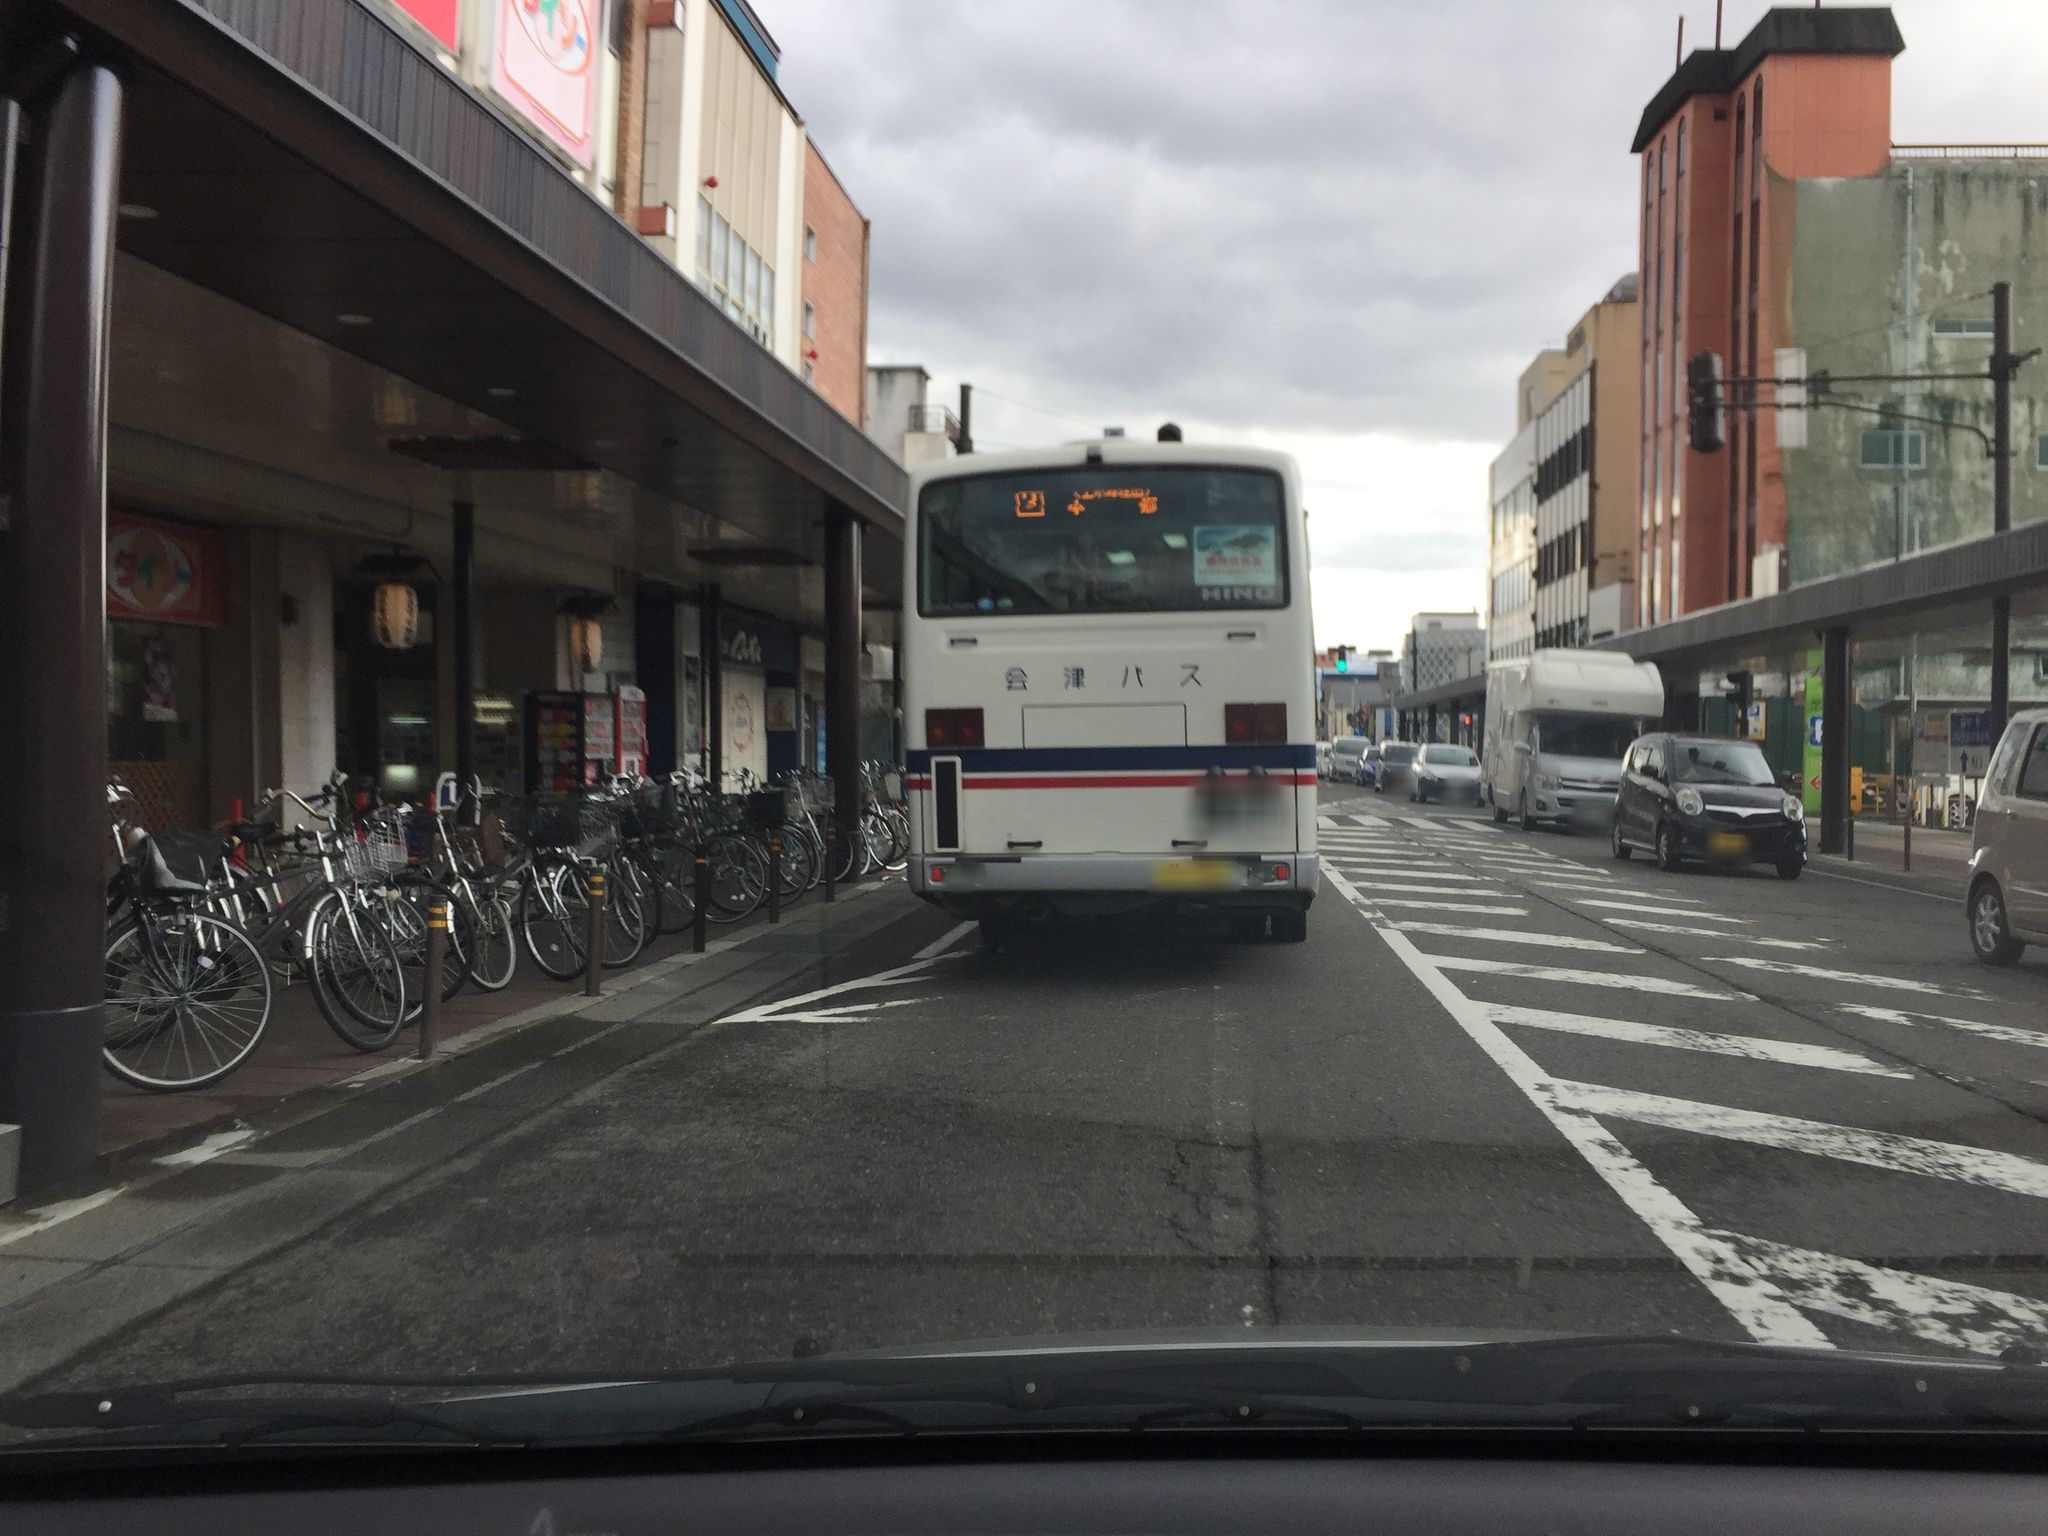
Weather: cloudy
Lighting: day
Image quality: good
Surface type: driving surface
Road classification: trunk
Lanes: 2.0
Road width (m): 5.1
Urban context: urban centre
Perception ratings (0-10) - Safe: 4.31, Lively: 5.19, Beautiful: 2.13, Boring: 2.59, Depressing: 2.14, Wealthy: 3.12